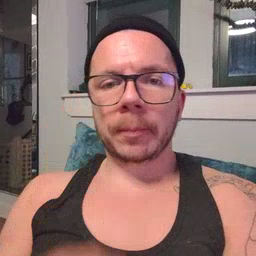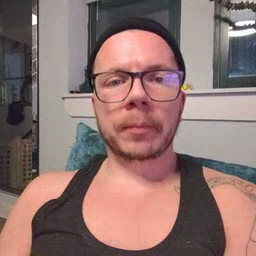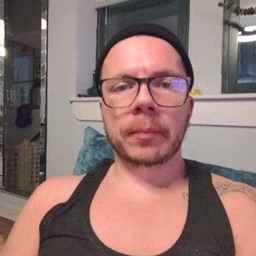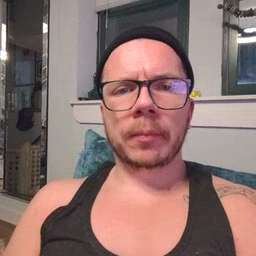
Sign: clown